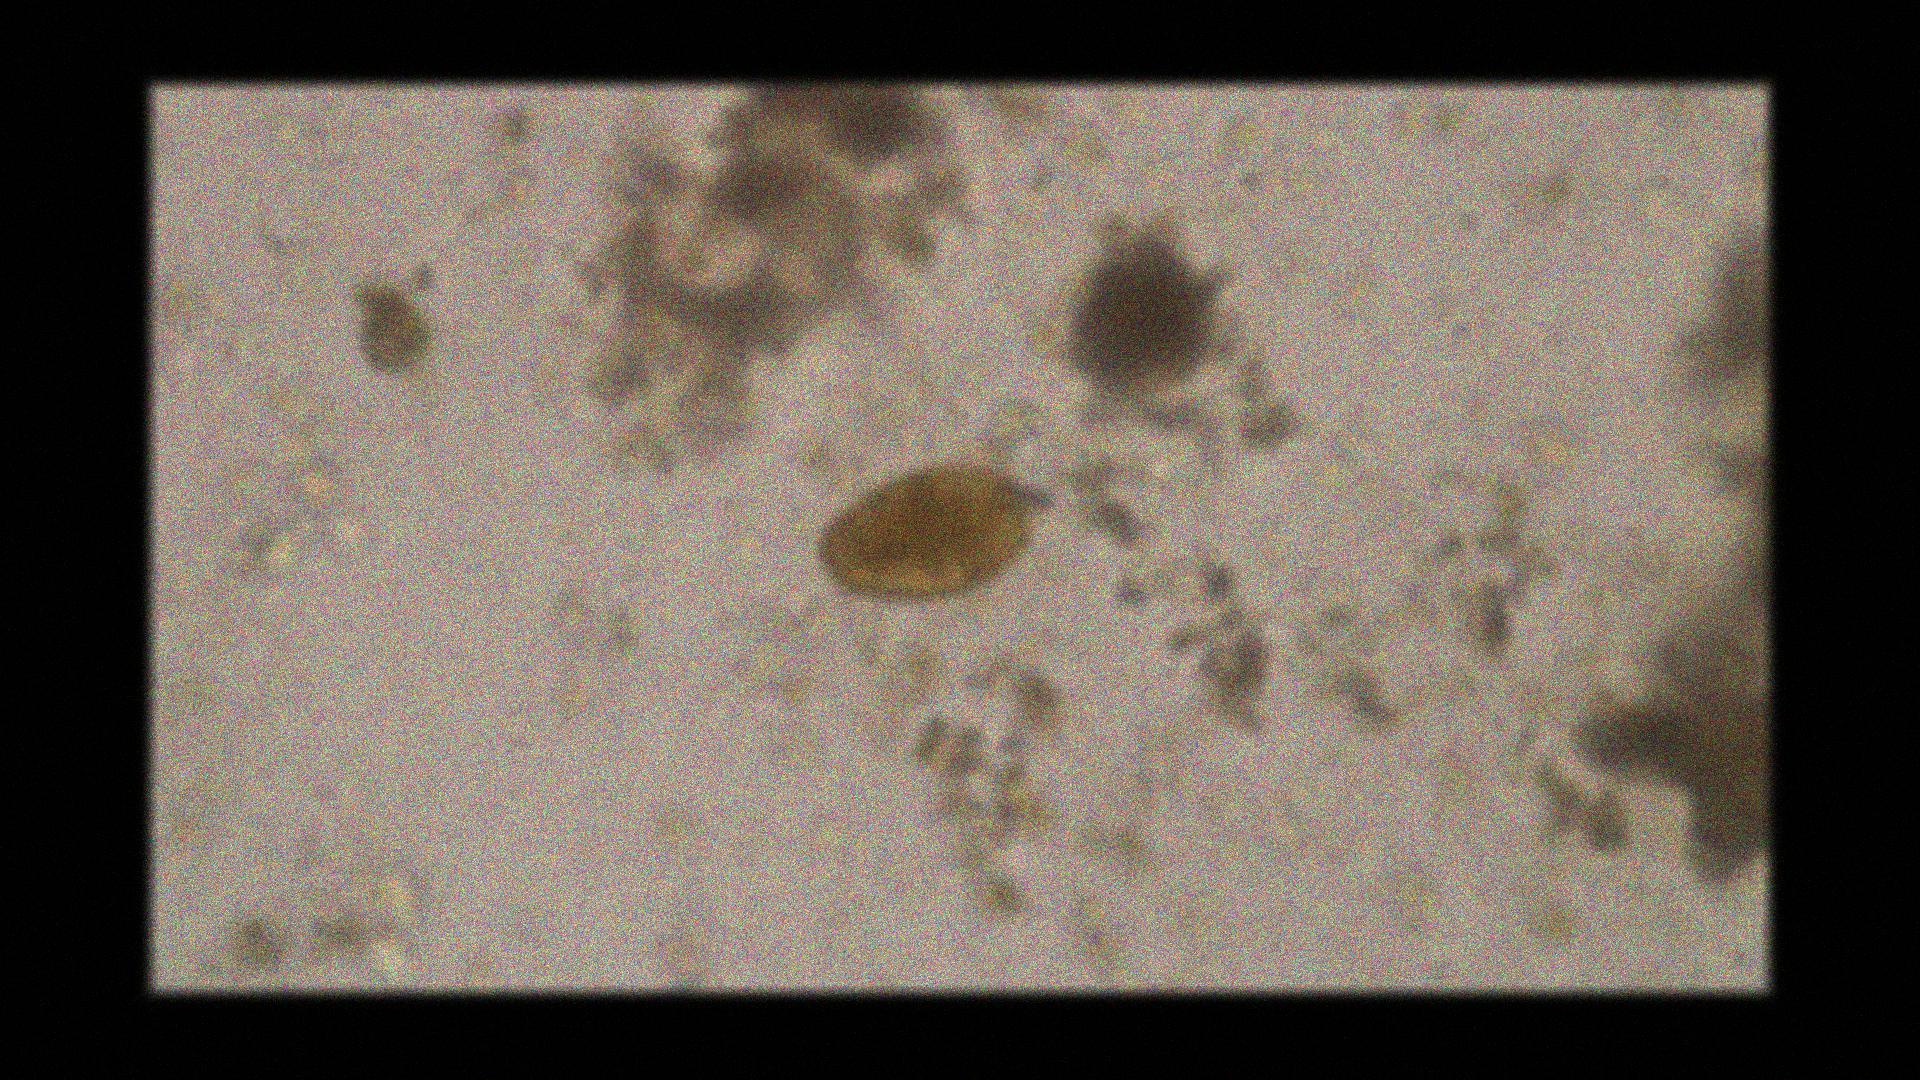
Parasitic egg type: Paragonimus spp